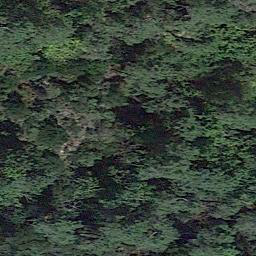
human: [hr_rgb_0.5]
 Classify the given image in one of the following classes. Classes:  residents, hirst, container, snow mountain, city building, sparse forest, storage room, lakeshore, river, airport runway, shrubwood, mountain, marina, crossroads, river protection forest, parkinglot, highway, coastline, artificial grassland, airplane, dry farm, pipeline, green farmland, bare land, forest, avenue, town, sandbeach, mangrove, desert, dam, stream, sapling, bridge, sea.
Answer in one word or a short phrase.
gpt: forest